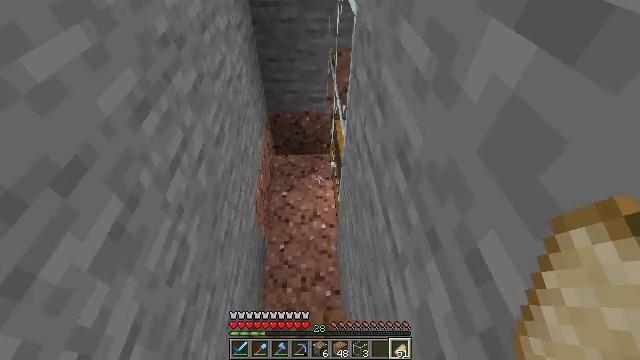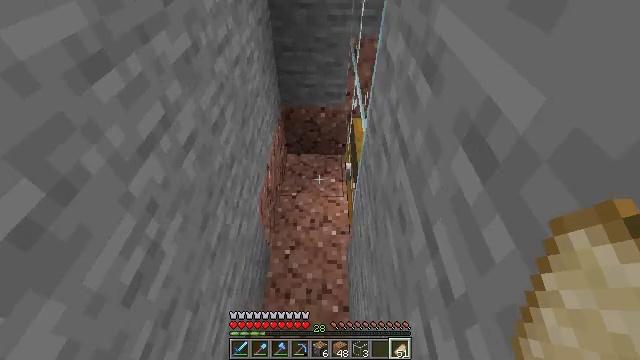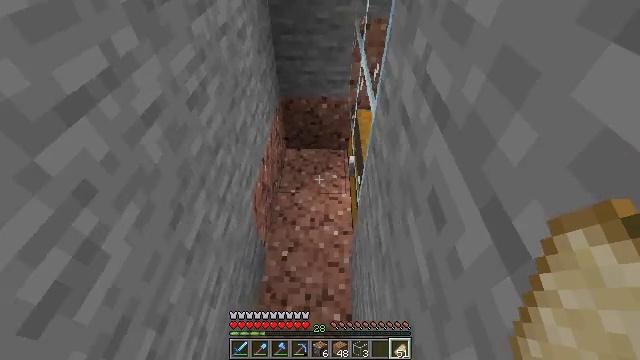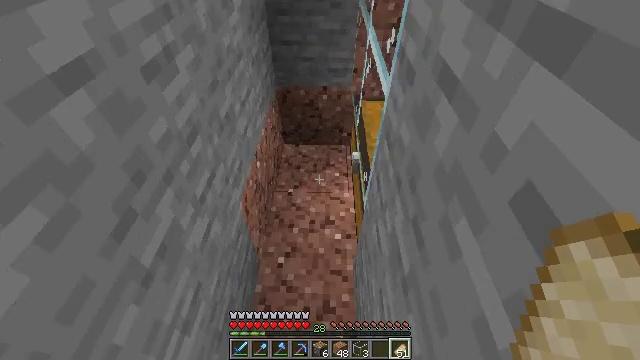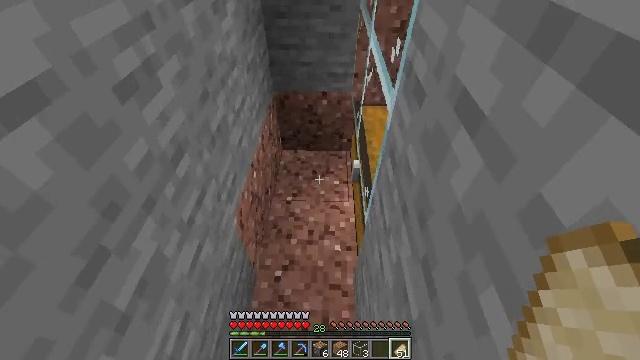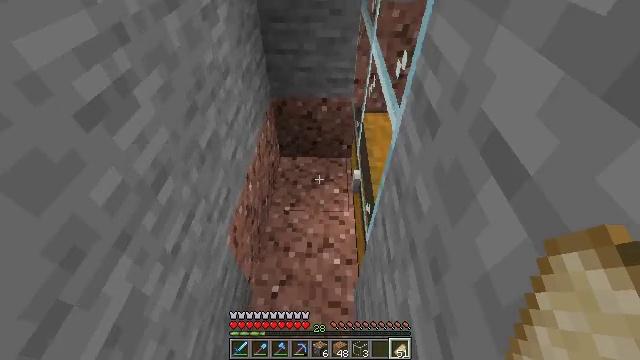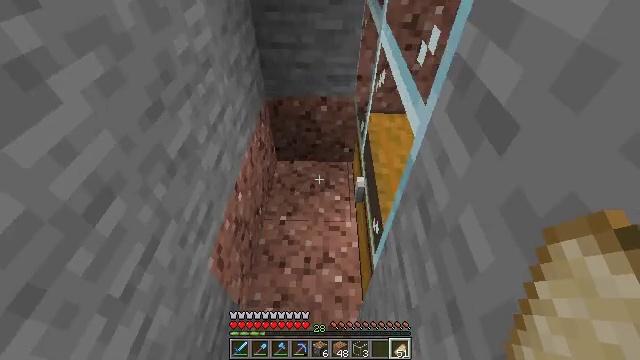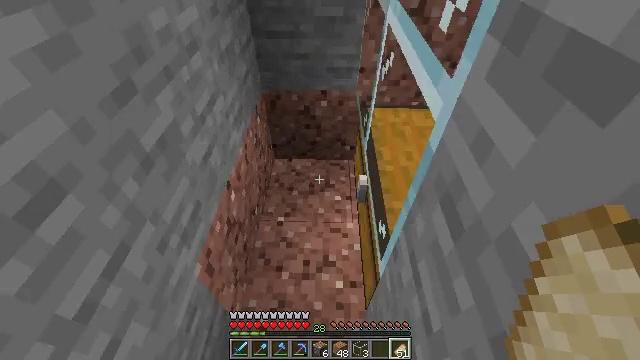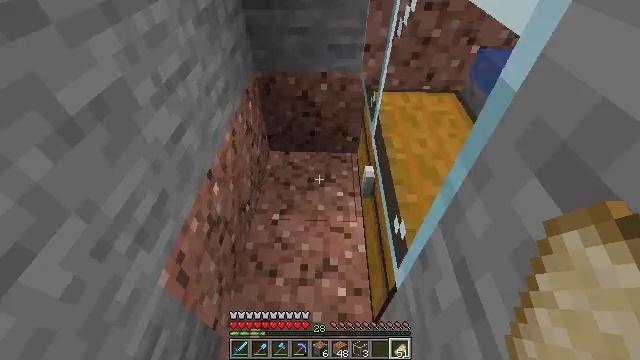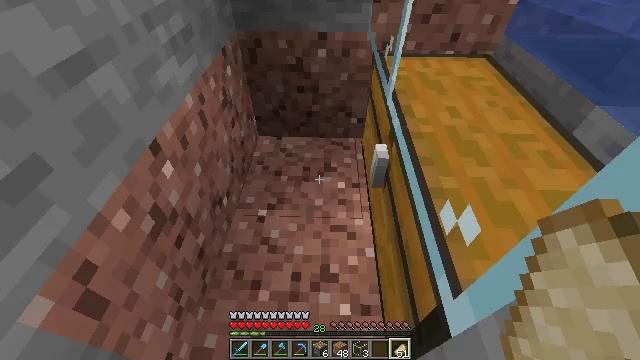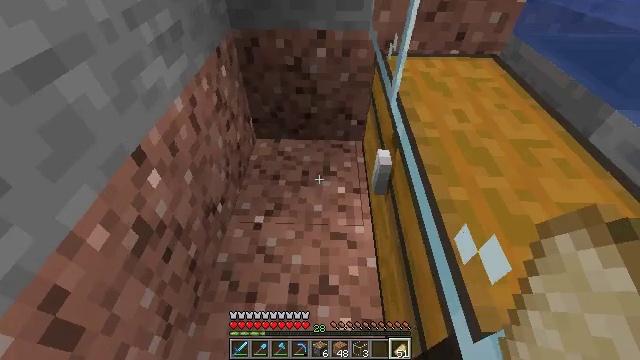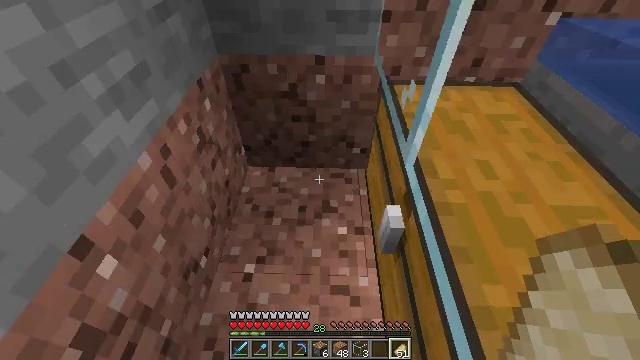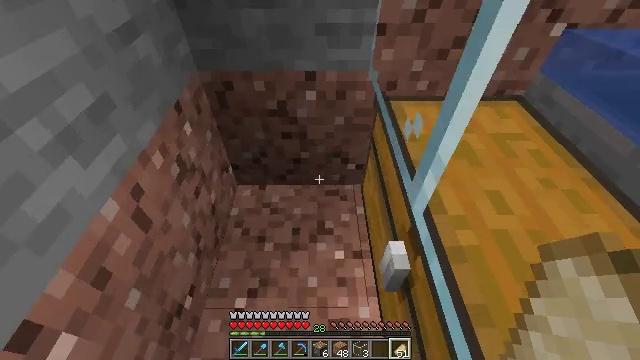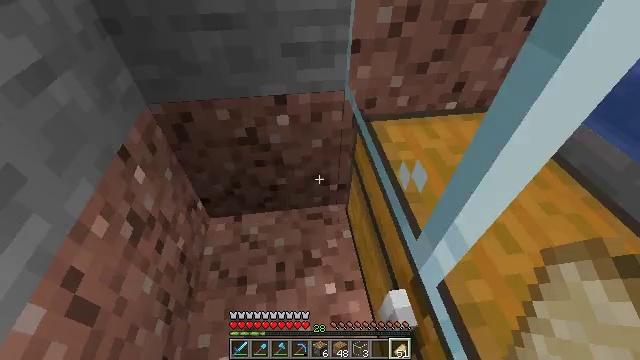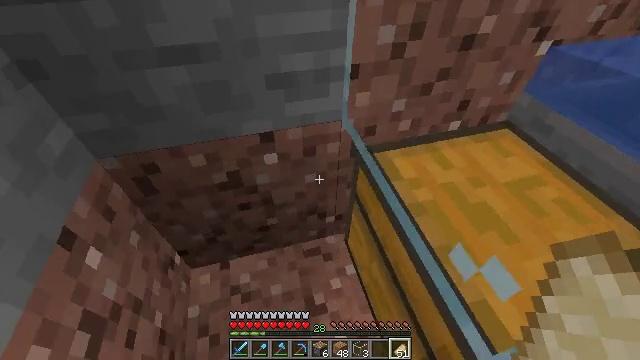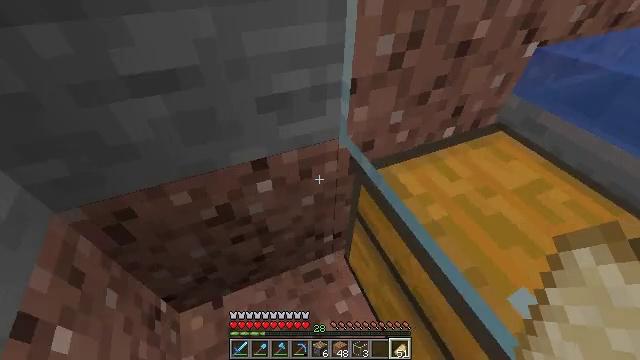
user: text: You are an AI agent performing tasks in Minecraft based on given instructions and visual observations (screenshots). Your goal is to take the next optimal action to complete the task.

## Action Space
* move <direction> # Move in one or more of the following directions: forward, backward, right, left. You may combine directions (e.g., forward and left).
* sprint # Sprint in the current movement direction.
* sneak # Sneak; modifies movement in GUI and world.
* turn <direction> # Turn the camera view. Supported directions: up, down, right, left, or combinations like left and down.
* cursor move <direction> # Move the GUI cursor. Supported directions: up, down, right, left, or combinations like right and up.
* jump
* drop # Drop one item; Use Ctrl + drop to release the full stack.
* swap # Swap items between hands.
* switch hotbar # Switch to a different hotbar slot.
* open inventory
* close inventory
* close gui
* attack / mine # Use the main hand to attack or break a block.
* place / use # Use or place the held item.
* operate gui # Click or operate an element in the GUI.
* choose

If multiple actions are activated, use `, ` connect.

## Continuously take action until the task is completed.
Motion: motion action
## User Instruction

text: Collect the elements needed and craft redstone.
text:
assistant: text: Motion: move forward, turn left
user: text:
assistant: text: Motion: move forward
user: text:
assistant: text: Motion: move forward
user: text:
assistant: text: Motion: move forward
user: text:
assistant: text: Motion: move forward
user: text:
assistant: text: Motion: move forward
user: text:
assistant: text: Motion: move forward
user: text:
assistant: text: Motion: move forward
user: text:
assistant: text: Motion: move forward
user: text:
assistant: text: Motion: move forward
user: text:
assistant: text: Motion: move forward
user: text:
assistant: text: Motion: move forward, turn right
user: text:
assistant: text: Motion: move forward, turn right
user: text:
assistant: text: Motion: move forward and move left, turn right
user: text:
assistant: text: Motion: move forward and move left, turn right
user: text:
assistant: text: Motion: move forward and move left, turn right and up
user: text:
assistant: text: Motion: move forward and move left, turn right
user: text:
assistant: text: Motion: move forward and move left, turn right
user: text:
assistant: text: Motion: move left, turn right
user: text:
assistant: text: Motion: move left, turn right and down
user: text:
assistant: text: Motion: move left, turn right and down
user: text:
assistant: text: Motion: turn right and down
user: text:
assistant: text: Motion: turn right and down
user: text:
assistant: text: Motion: turn right
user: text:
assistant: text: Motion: no_op
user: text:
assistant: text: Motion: no_op
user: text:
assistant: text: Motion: use / place
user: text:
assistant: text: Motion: use / place
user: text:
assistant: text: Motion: use / place
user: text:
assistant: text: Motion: use / place